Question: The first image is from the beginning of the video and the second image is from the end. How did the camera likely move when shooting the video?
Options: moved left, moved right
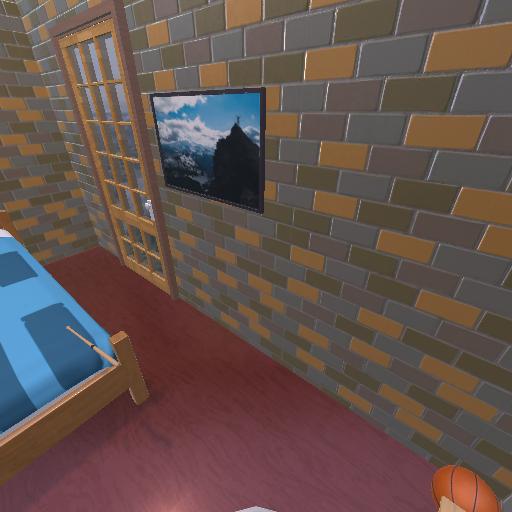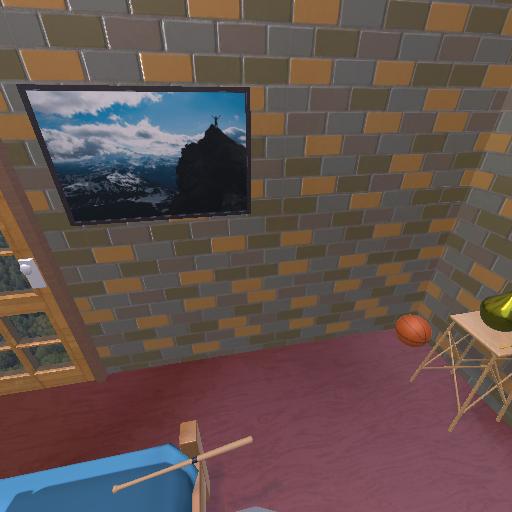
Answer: moved left